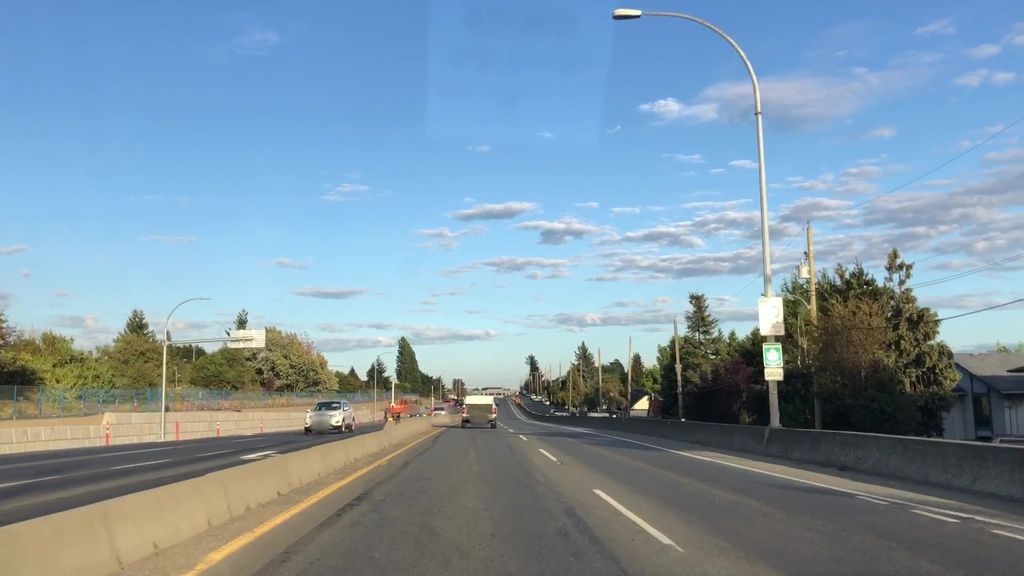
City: victoria